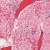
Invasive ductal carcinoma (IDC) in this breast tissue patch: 0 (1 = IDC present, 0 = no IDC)